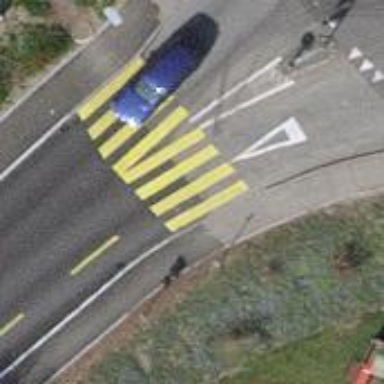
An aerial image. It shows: Marked zebra crossing with visible markings.